Question: I am working with 3D visualisation using VTK. I would like a attach a line between a point in 3D space to fixed label (in 2D space) on VTKRenderWindow.
I have no idea what possibly I can do. Any hint on that would be much appreciated.
If someone has worked with Polyworks than it would be exactly something like that.
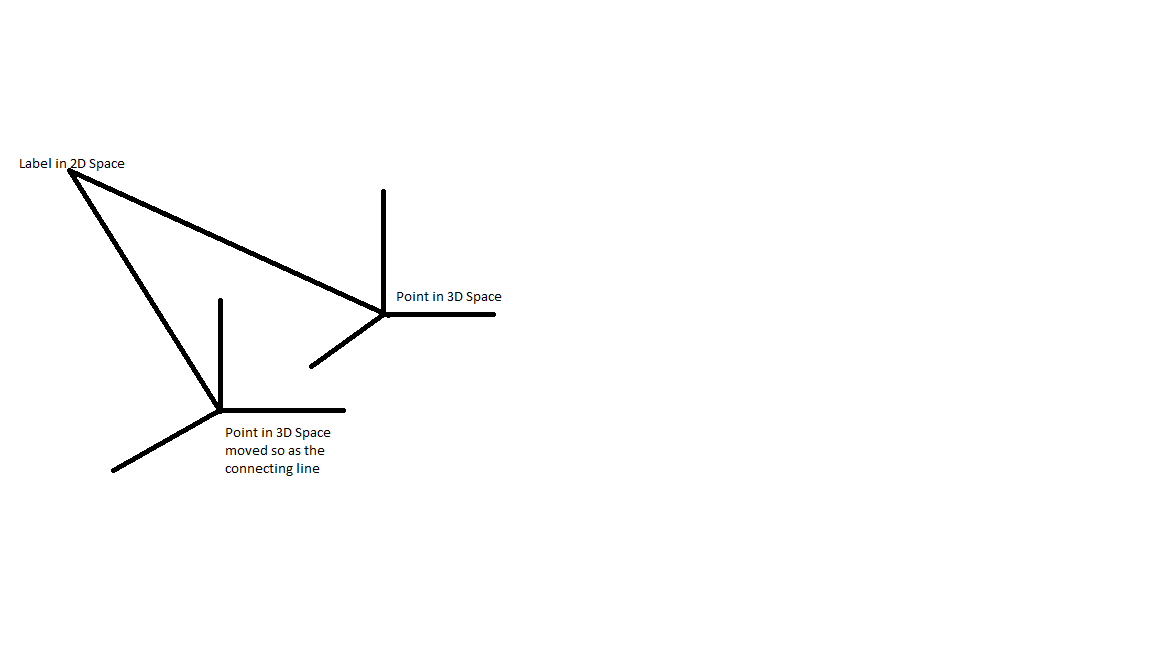
Answer: One possibility is to use a 'vtkFollower' object and 'vtkFollower.SetCamera(vtkCamera)'
(see <URL>.
<URL>